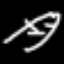
Label: leaf